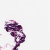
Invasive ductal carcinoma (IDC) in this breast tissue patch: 0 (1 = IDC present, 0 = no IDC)